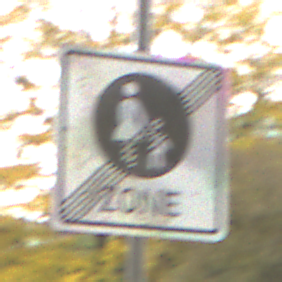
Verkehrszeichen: EndeFussgaengerzone
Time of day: MorningAfternoon
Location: Outdoor (Nature)
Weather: Overcast
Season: Autumn
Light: Natural